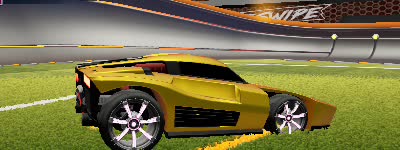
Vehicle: breakout